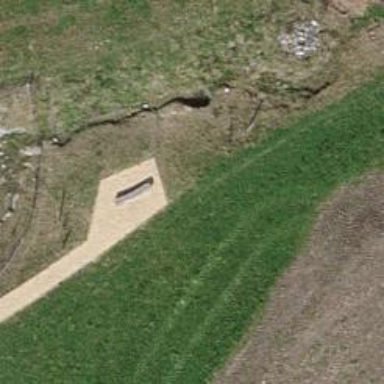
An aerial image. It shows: Bench.